Field crop: tomato
Growth stage: 1
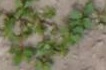
Species: portulaca